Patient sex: M
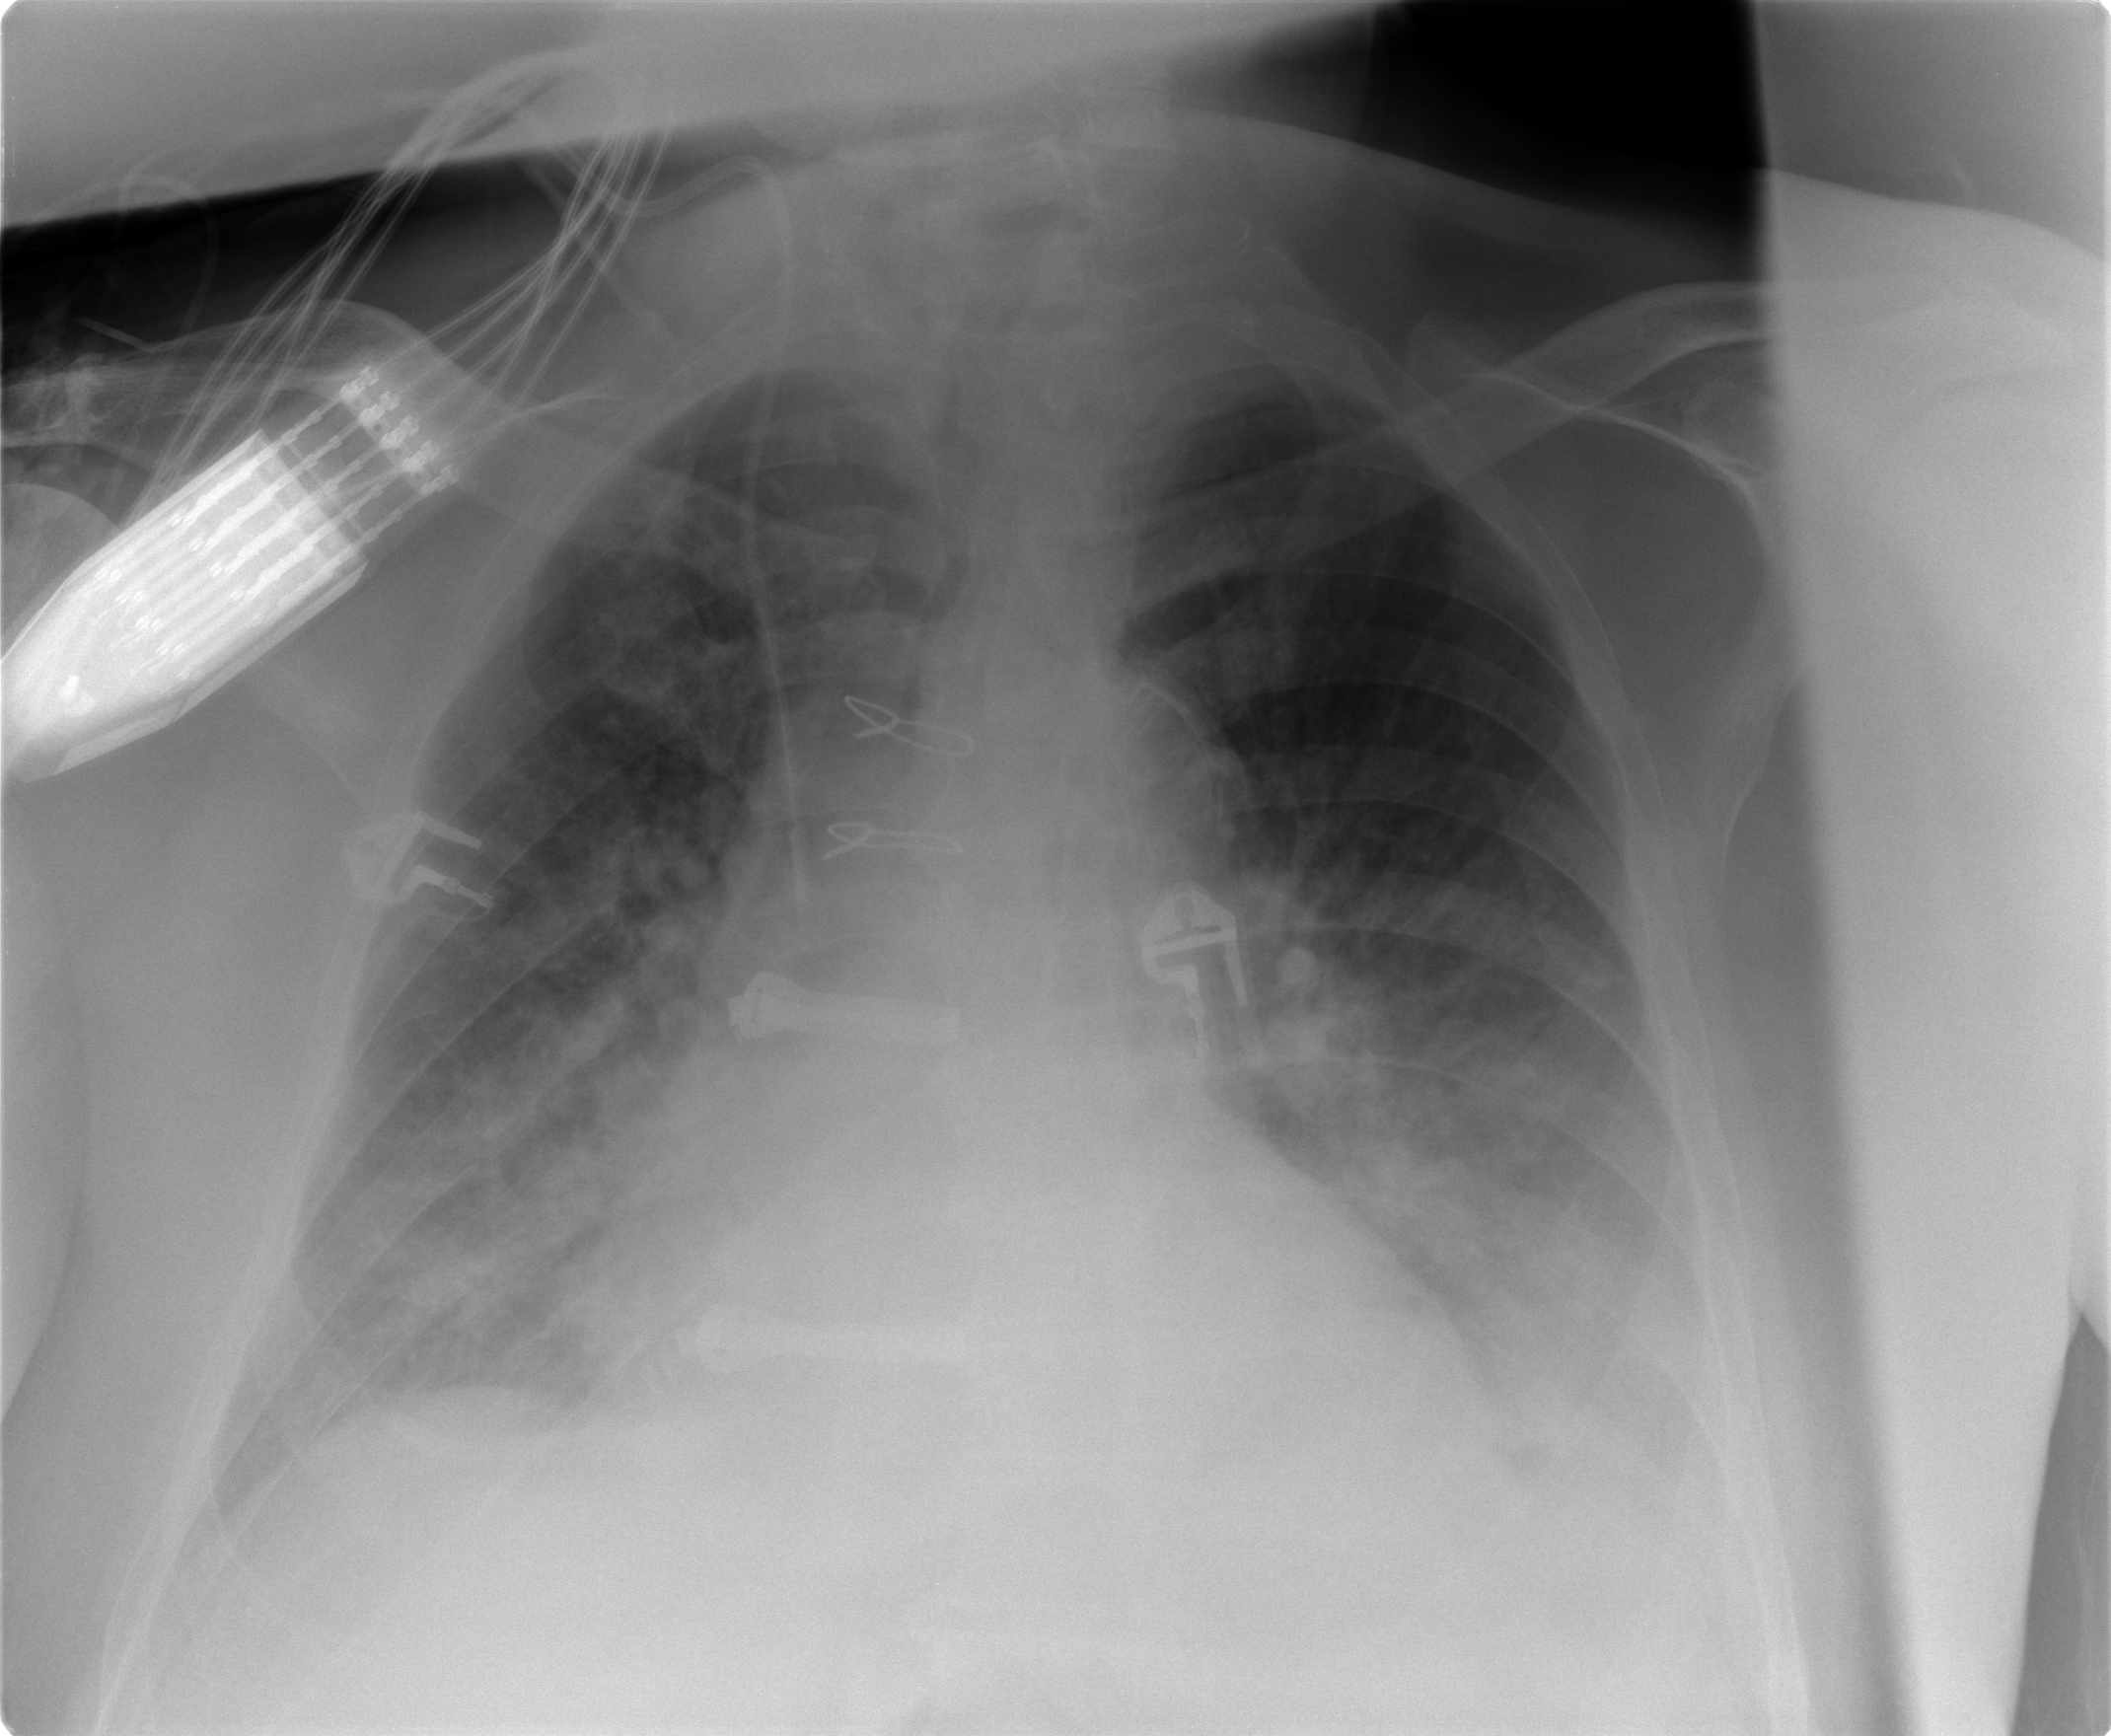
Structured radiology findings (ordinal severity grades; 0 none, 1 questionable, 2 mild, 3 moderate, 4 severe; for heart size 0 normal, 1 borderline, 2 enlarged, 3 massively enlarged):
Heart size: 2
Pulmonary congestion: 2
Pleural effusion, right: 2
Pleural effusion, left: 2
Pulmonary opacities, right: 3
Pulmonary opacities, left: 2
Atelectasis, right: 2
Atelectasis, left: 2